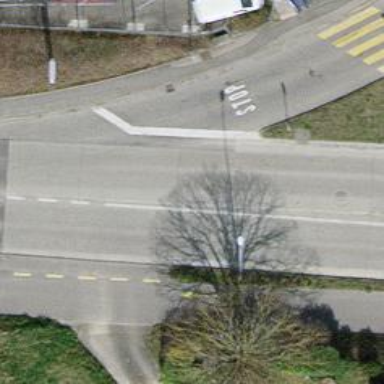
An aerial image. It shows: Stop road.